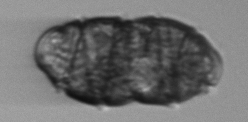
Label: Margalefidinium